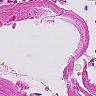
Metastatic tissue present: no